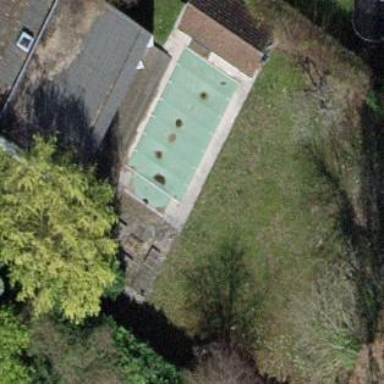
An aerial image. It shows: Swimming pool located in leisure land.